Aerial crown-view tile of a tropical tree (Barro Colorado Island, Panama), acquired 20250317:
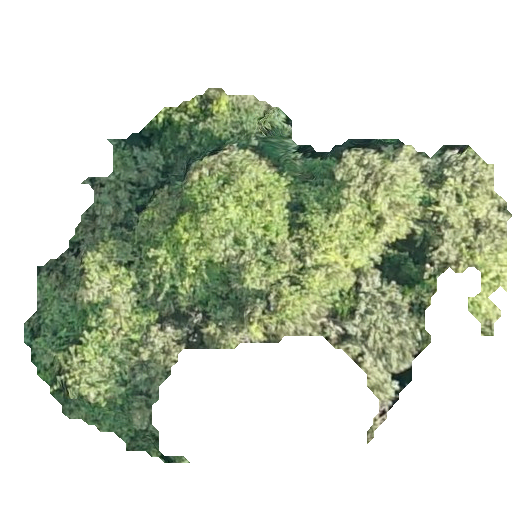
Species: Luehea seemannii
GBIF accepted scientific name: Luehea seemannii
Crown area: 150.689 m²